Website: home-depot
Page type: billing-address
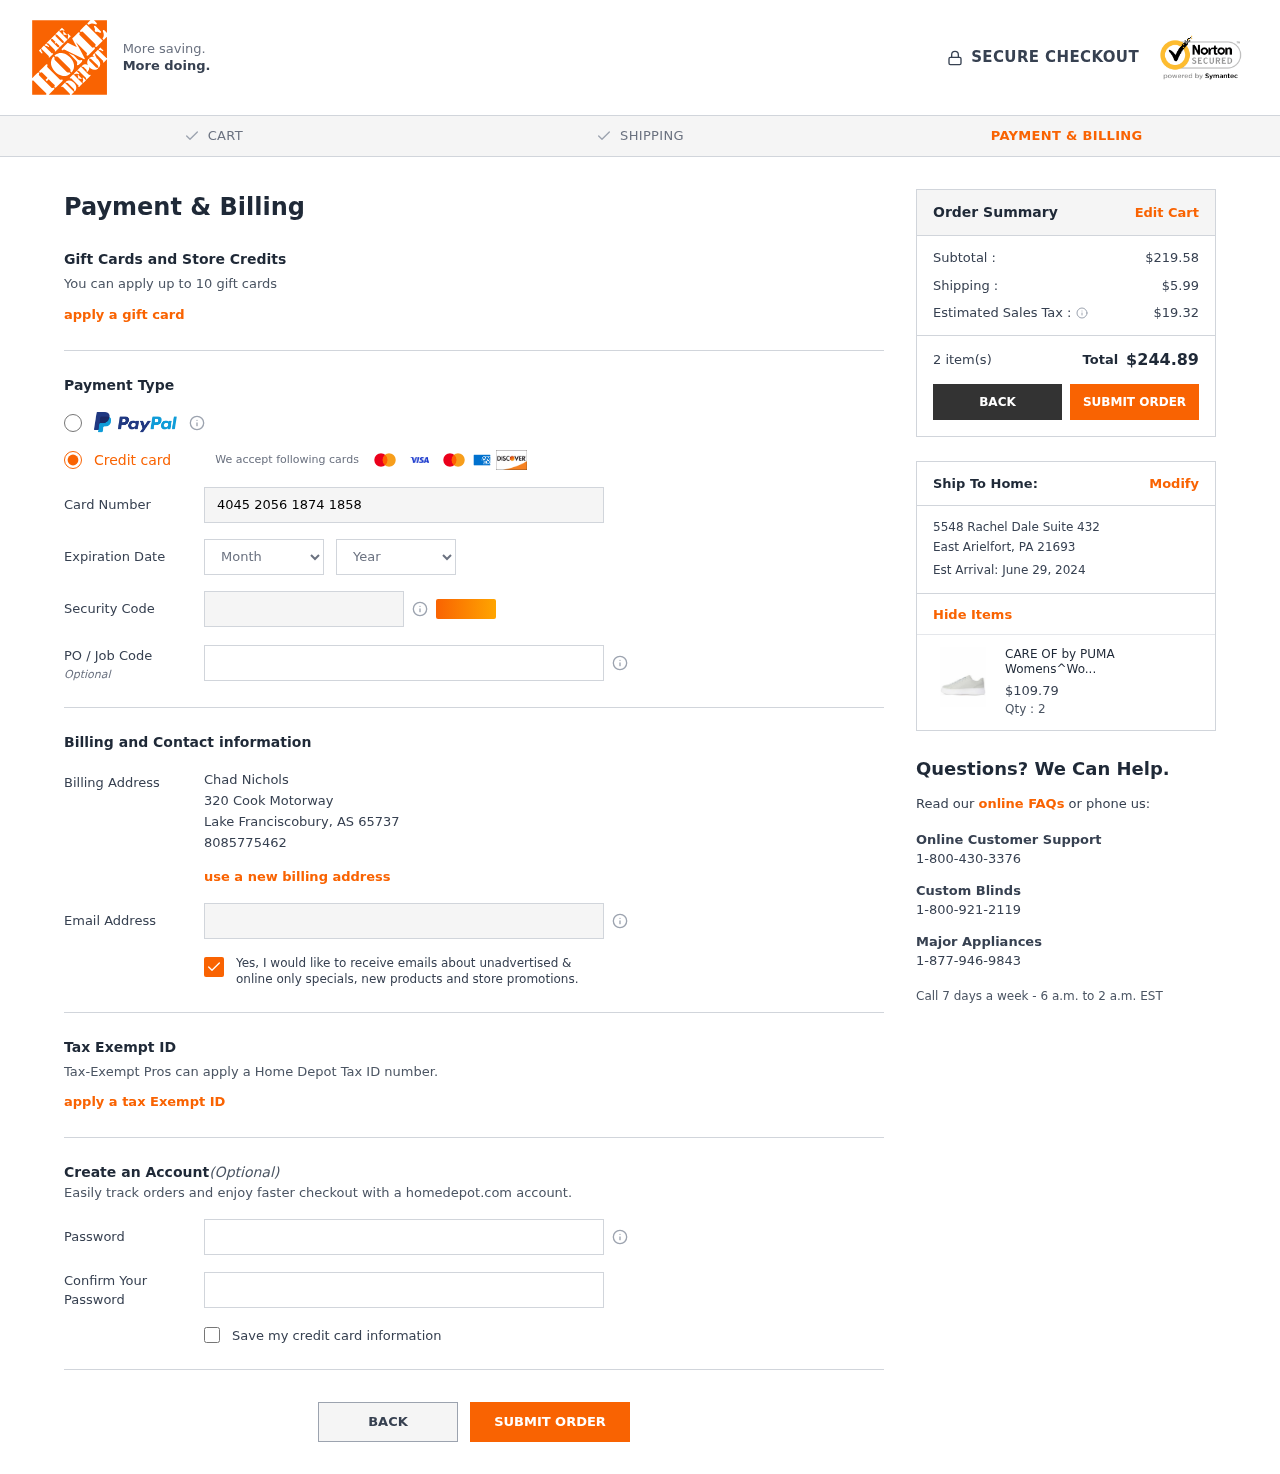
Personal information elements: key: PII_CARD_CVV
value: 195
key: PII_CARD_EXPIRY_MONTH
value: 10
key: PII_CARD_EXPIRY_YEAR
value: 26
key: PII_CARD_NUMBER
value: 4045 2056 1874 1858
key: PII_CITY
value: Lake Franciscobury
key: PII_CITY2
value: East Arielfort
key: PII_EMAIL
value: cnichols@hotmail.com
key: PII_FULLNAME
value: Chad Nichols
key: PII_JOB_CODE
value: JOB-0987
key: PII_PHONE
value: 8085775462
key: PII_POSTCODE
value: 65737
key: PII_POSTCODE2
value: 21693
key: PII_STATE_ABBR
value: AS
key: PII_STATE_ABBR2
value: PA
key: PII_STREET
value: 320 Cook Motorway
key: PII_STREET2
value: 5548 Rachel Dale Suite 432
Product elements: key: PRODUCT1_NAME
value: CARE OF by PUMA Womens^Women's Leather Platform Court Low-Top Sneakers, Gray Peach Bud, 11
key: PRODUCT1_PRICE
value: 109.79
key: PRODUCT1_QUANTITY
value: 2
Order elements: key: ORDER_SUBTOTAL
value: $219.58
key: ORDER_SHIPPING_COST
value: $5.99
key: ORDER_TAX
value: $19.32
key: ORDER_NUM_ITEMS
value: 2 item(s)
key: ORDER_TOTAL
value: $244.89
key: ORDER_DELIVERY_DATE
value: Est Arrival: June 29, 2024